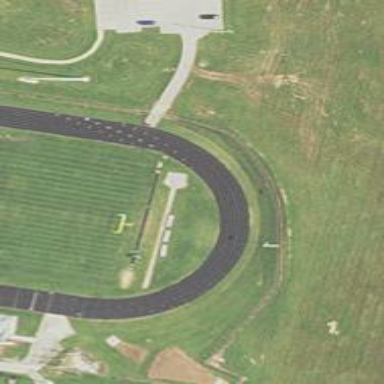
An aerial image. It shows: Athletic track located in leisure land area.